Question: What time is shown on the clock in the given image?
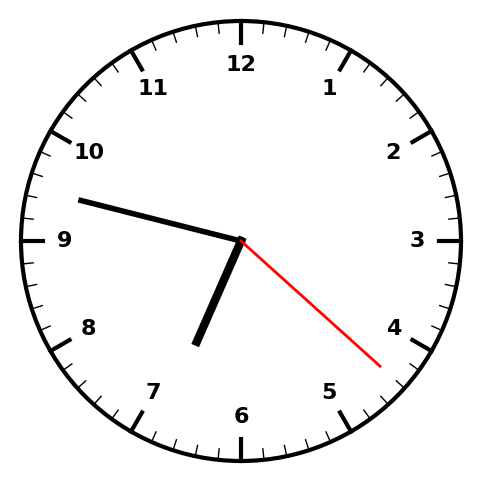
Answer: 06:47:22